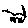
Label: cat